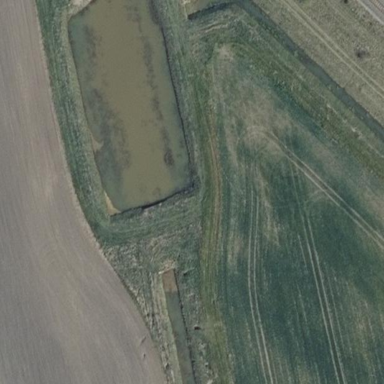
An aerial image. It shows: Pond surrounded by natural water.